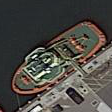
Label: civil